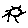
Label: sun